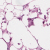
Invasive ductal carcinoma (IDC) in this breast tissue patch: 0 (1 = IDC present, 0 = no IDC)